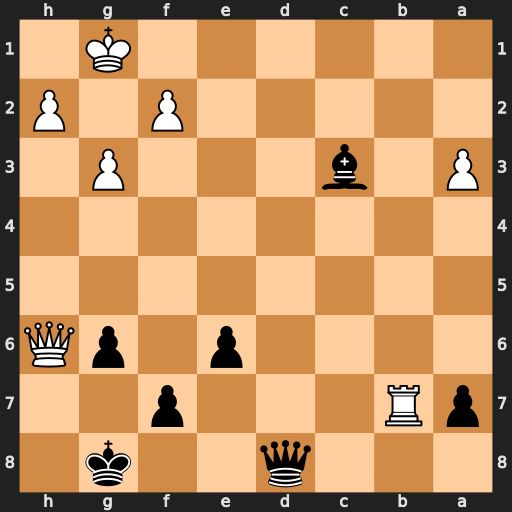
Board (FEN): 3q2k1/pR3p2/4p1pQ/8/8/P1b3P1/5P1P/6K1
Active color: b
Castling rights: -
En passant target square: -
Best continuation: Qd1+ Kg2 Qd5+